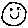
Label: smiley face